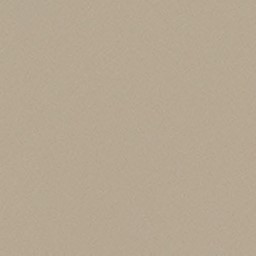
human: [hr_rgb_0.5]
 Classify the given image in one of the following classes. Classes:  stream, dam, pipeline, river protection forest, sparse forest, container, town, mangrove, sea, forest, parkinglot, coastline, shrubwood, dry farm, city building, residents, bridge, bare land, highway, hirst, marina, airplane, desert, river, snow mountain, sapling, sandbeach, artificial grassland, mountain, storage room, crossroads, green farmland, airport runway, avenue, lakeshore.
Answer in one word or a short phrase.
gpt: desert